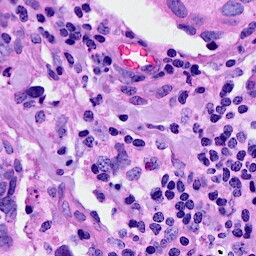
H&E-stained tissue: Breast